Question: I am having an issue getting the tab order working properly. For some reason it is jumping from field 1 to 4, but if I shift+tab it goes back to field 3.
I had to create a function that set the focus to the 1st field because when I opened the form I had to tab 3 times in order to get the focus there.
'''
function CSForm_OnLoad()
{
CSForm.setFoucs("Origination");
}
'''
I also tried to set the tab order using java script but no luck.
'''
function CSForm_OnLoad()
{
CSForm.setFoucs("Origination");
document.getElementById("Origination").tabIndex = 1;
document.getElementById("CompanyNameList").tabIndex = 2;
document.getElementById("VendorNameList").tabIndex = 3;
}
'''
Probably I am doing something wrong but don't know what it is. Below is my tab order.

Could someone please help me?
edited post. here is my jsfiddle: <URL>
Thanks
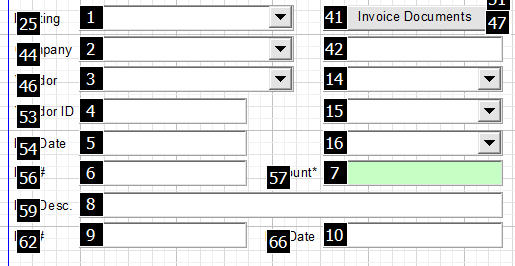
Answer: It looks like your tab is jumping from field1 to field4, because field2 and field3 are disabled. If you enable them, tab order will follow normal order...